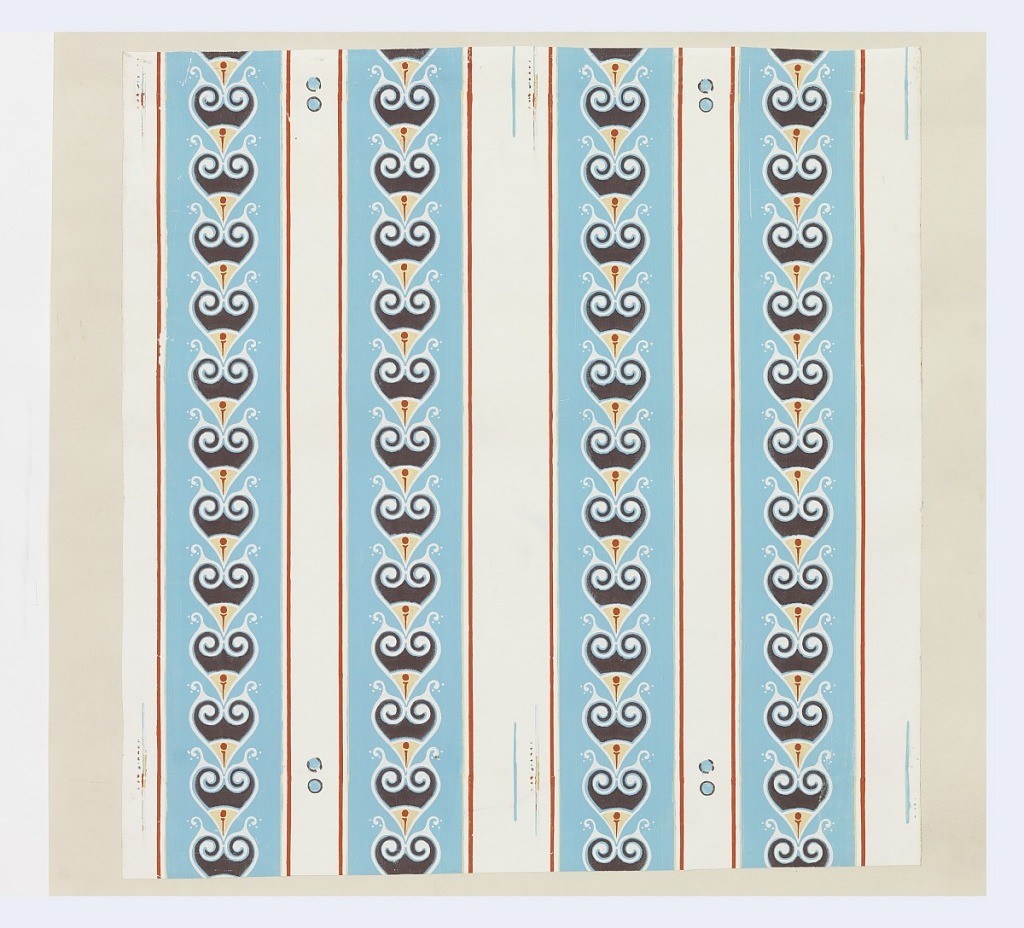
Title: Border
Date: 1830–40
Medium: Block-printed
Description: Three-color stylized heart shapes on pale blue background. Vertical border, printed four across.